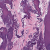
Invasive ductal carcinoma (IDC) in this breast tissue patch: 0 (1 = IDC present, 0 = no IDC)